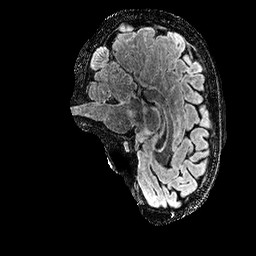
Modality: FLAIR
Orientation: sagittal
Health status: ill
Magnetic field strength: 3 T